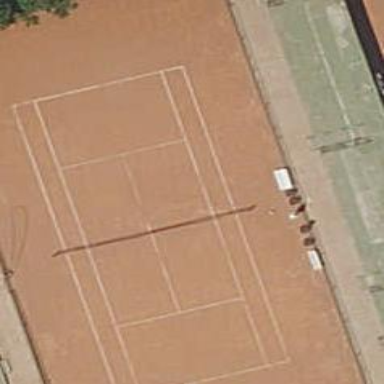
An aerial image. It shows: Tennis court on the leisure land pitch.